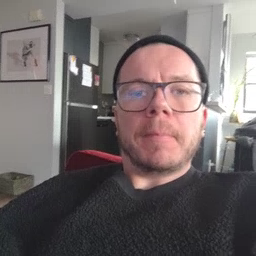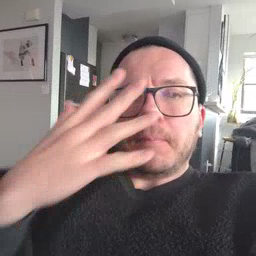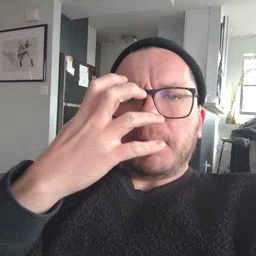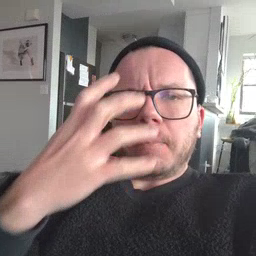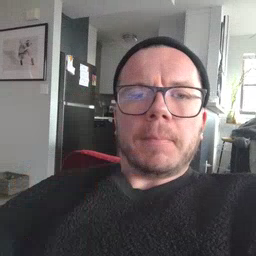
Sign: mad